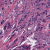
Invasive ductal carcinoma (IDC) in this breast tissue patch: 1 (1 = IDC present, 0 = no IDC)